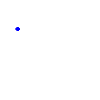
Particle: pion